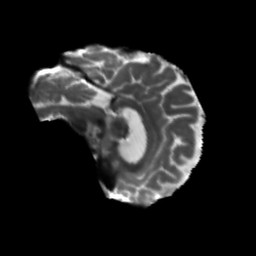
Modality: T2w
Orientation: sagittal
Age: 76
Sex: female
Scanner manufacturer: siemens
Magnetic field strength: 3 T
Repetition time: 5.47 s
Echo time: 0.0854 s